Field crop: maize
Growth stage: 2
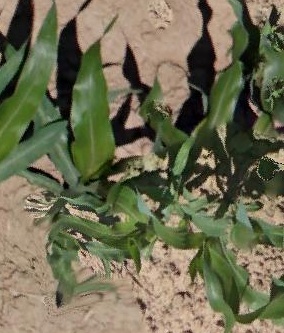
Species: maize